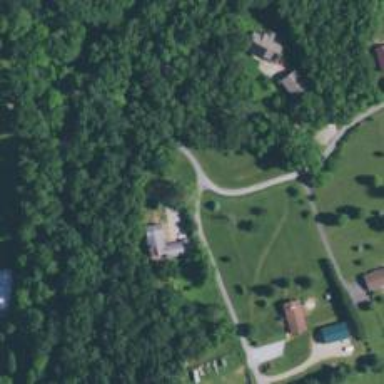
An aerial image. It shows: Driveway leading to service road.